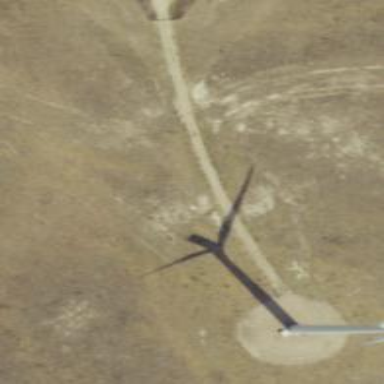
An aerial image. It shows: Road leading to wind farm area designated for service vehicles.